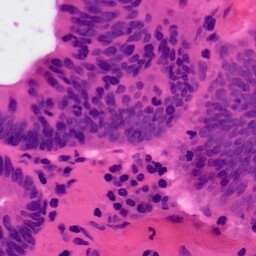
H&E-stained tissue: Colon